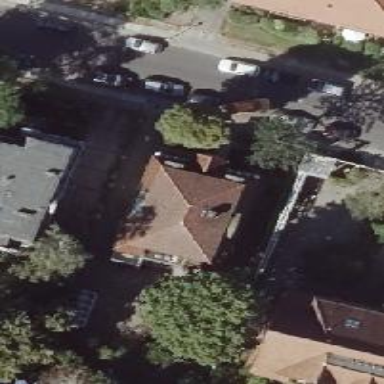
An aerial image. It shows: Hipped roof apartment building.